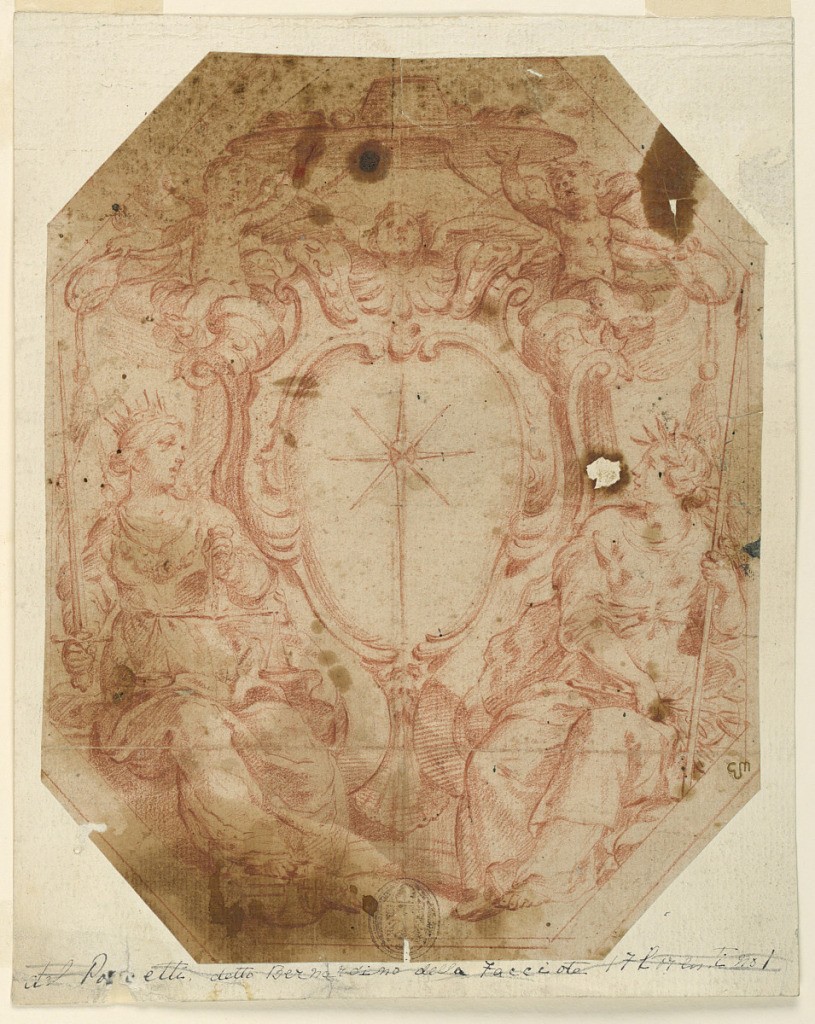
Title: Project for the Coat of Arms of a Prelate
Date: ca. 1630
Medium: Red chalk on laid paper
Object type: Drawing
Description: Octagonal. Cherub in the top center of the escutcheon: charge: eight pointed star. Two putti seated on the corners of the escutcheon hold the hat and the cords. Figures seated beside the lower par: "Justice" at left, woman with a spear and an olive bough at right. Bordering lines.